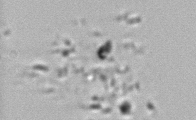
Label: Phaeocystis_debris